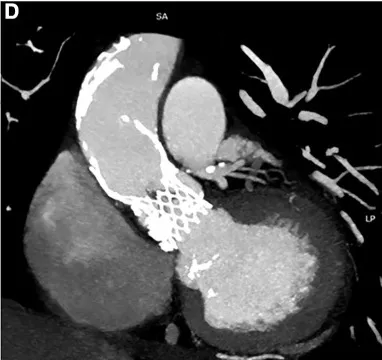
Multiplanar reconstruction (MPR) shows thrombosis and vegetation inside the CoreValve scaffold and prominent calcification of the aorta (D).
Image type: radiology (ct)